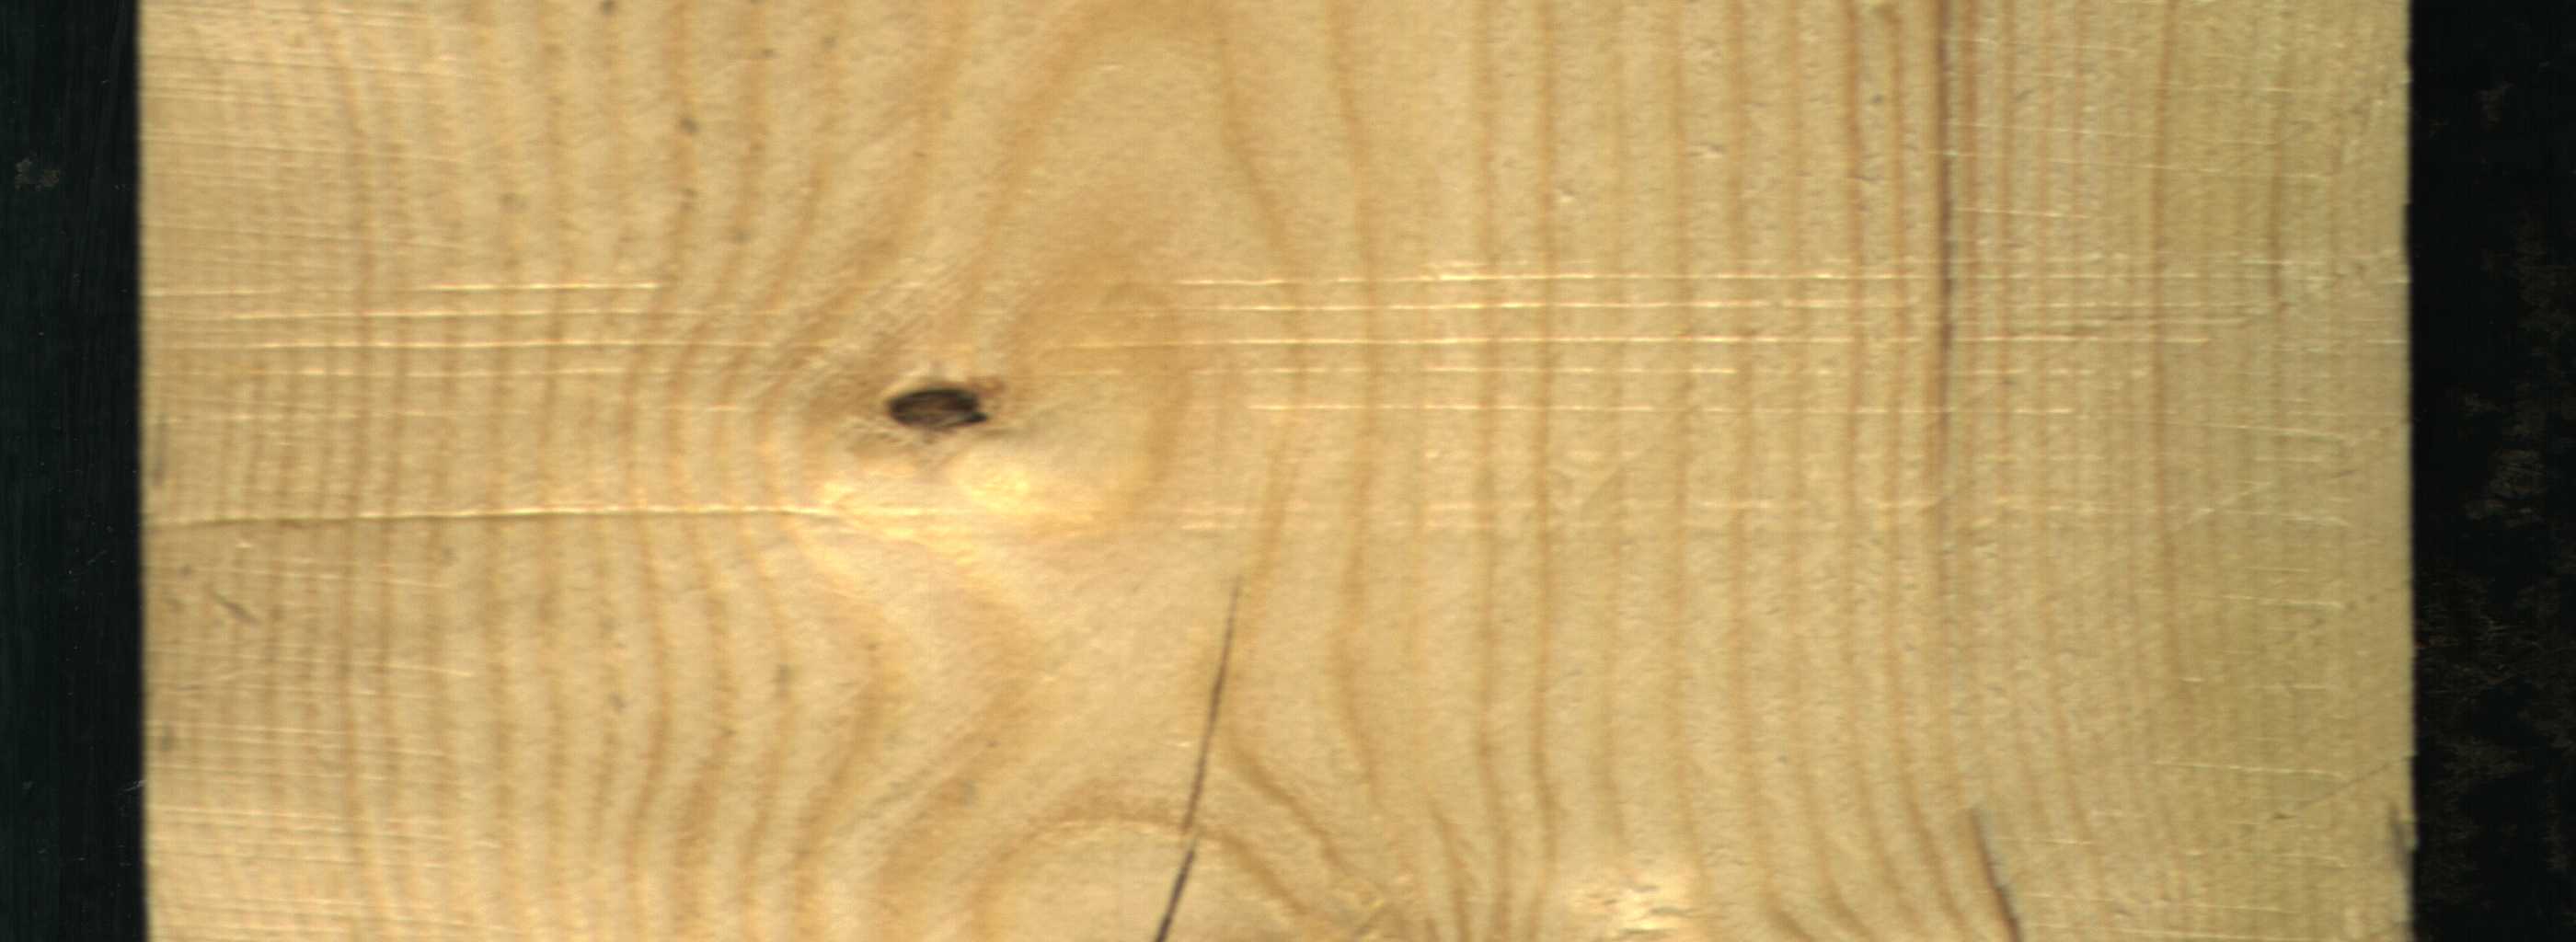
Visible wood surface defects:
Crack
Dead_Knot